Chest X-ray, PA view. Patient: 77 years old, sex M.
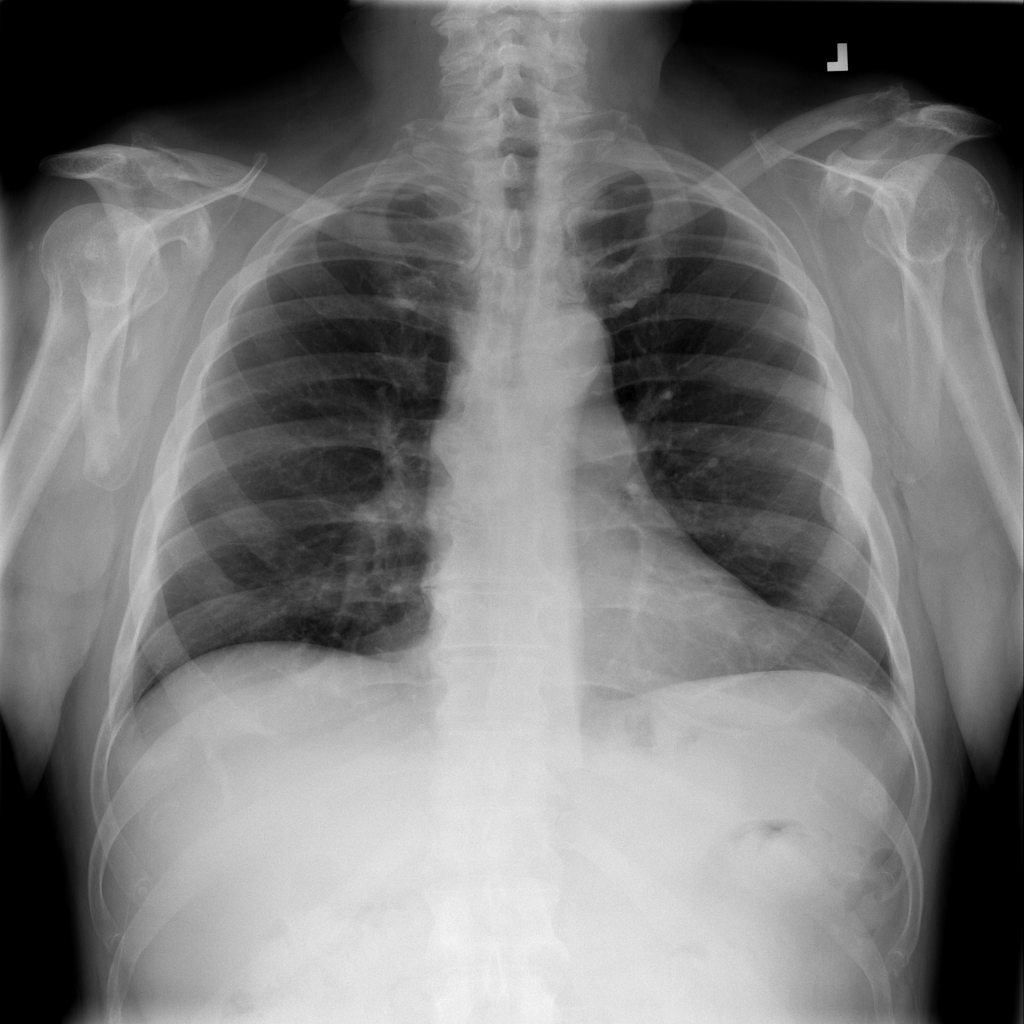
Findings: No Finding